Question: I've tried the following code in Chrome, Firefox, and Safari, but my div isn't quite being centered.
HTML:
'''
<!DOCTYPE html>
<html>
<head>
<link href="custom.css" media="screen" rel="stylesheet" type="text/css" />
</head>
<body>
<div class="center">Hello!</div>
</body>
</html>
'''
custom.css:
'''
.center {
width: 400px;
margin: 0 auto;
border: 5px solid black;
}
'''
This produces the following in Chrome:

and you can see that the left margin is bigger than the right margin.
What am I doing wrong?
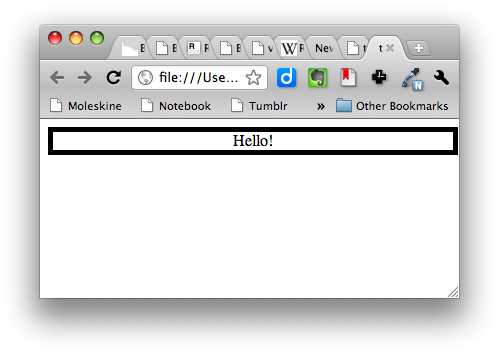
Answer: It is because the body has a margin (default for browsers):
'''
body { margin: 0px; }
'''
You might want to use a <URL>.
---
It should look normal if your window is bigger. In your screenshot it's like: